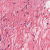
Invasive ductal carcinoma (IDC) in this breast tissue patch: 0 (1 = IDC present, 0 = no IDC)